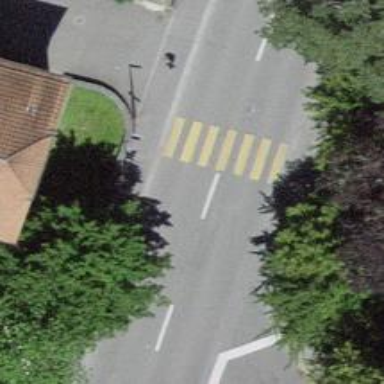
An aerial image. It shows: Unmarked crossing with zebra reference sign on the road.